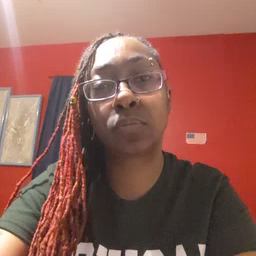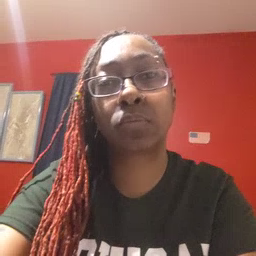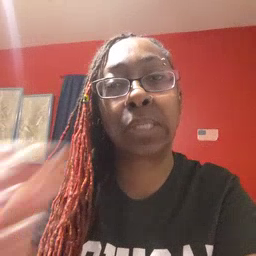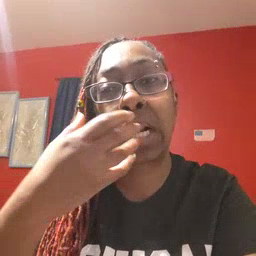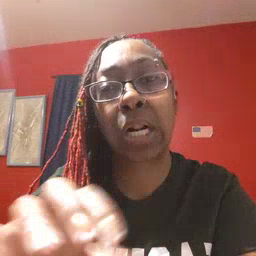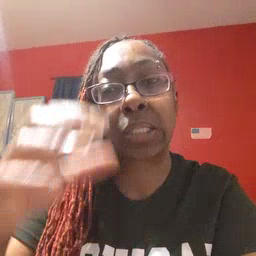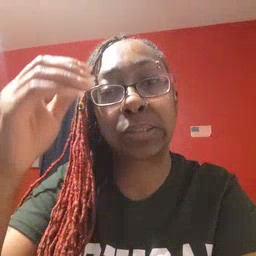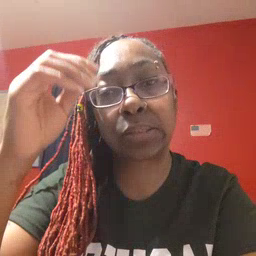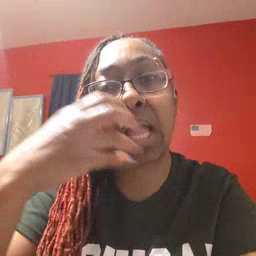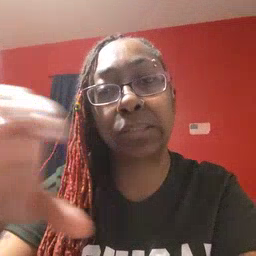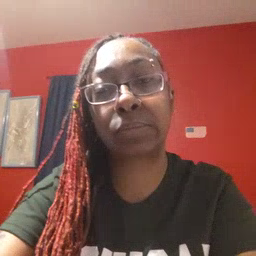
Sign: hot